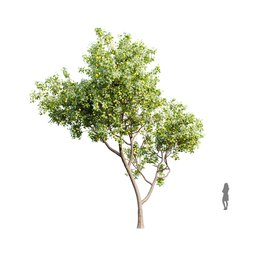
Label: nature